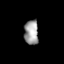
Tissue: prostate
Cell type: T cells
Senescence score: 0.3043
Nuclear area (px): 341
Mean DAPI intensity: 159.038